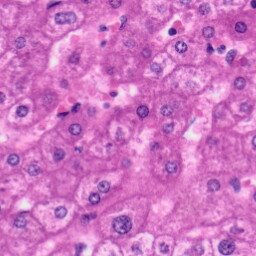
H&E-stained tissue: Liver